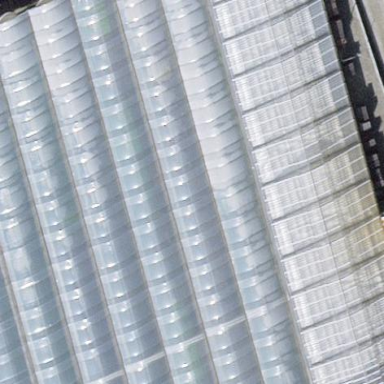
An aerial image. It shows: Greenhouse.